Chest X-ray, AP view. Patient: 45 years old, sex F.
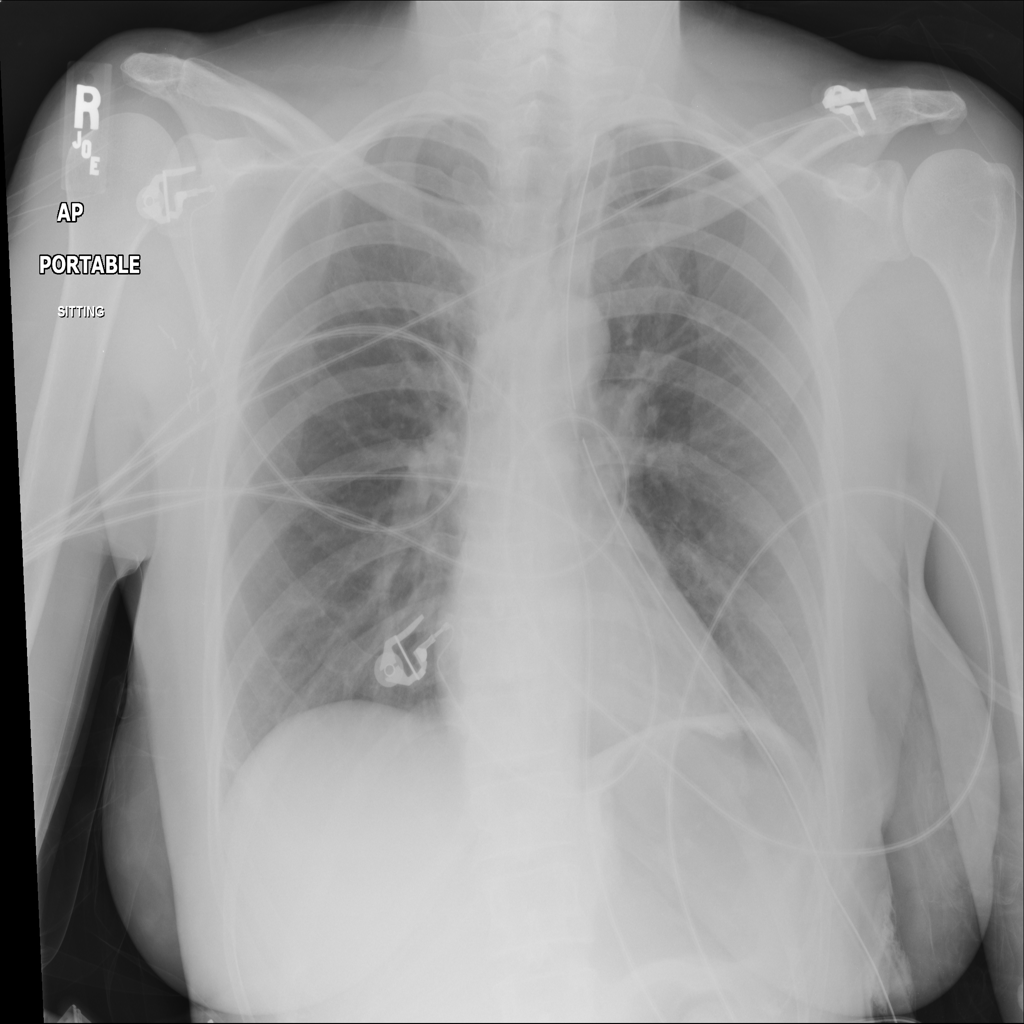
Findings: No Finding